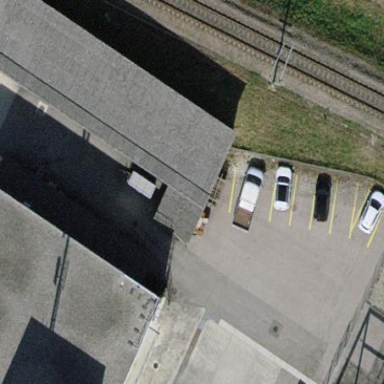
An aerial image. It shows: Parking area with surface.